Question: In my app, I have a feature where you can put a frame around an image.
I use 'setBackground(Drawable)' to apply the image of the frame to an 'ImageView'. When the 'ImageView' is clicked, I want to blow the content area (the image contained in the frame) up to the size of the screen. For this, I need to know the difference between the entire view and the content area, i.e. the thickness of the border.
Is there a way to get the size of the content area? (Accessing 'View.getWidth()' for the ImageView gives content + border. I'm trying to get the border / padding.)

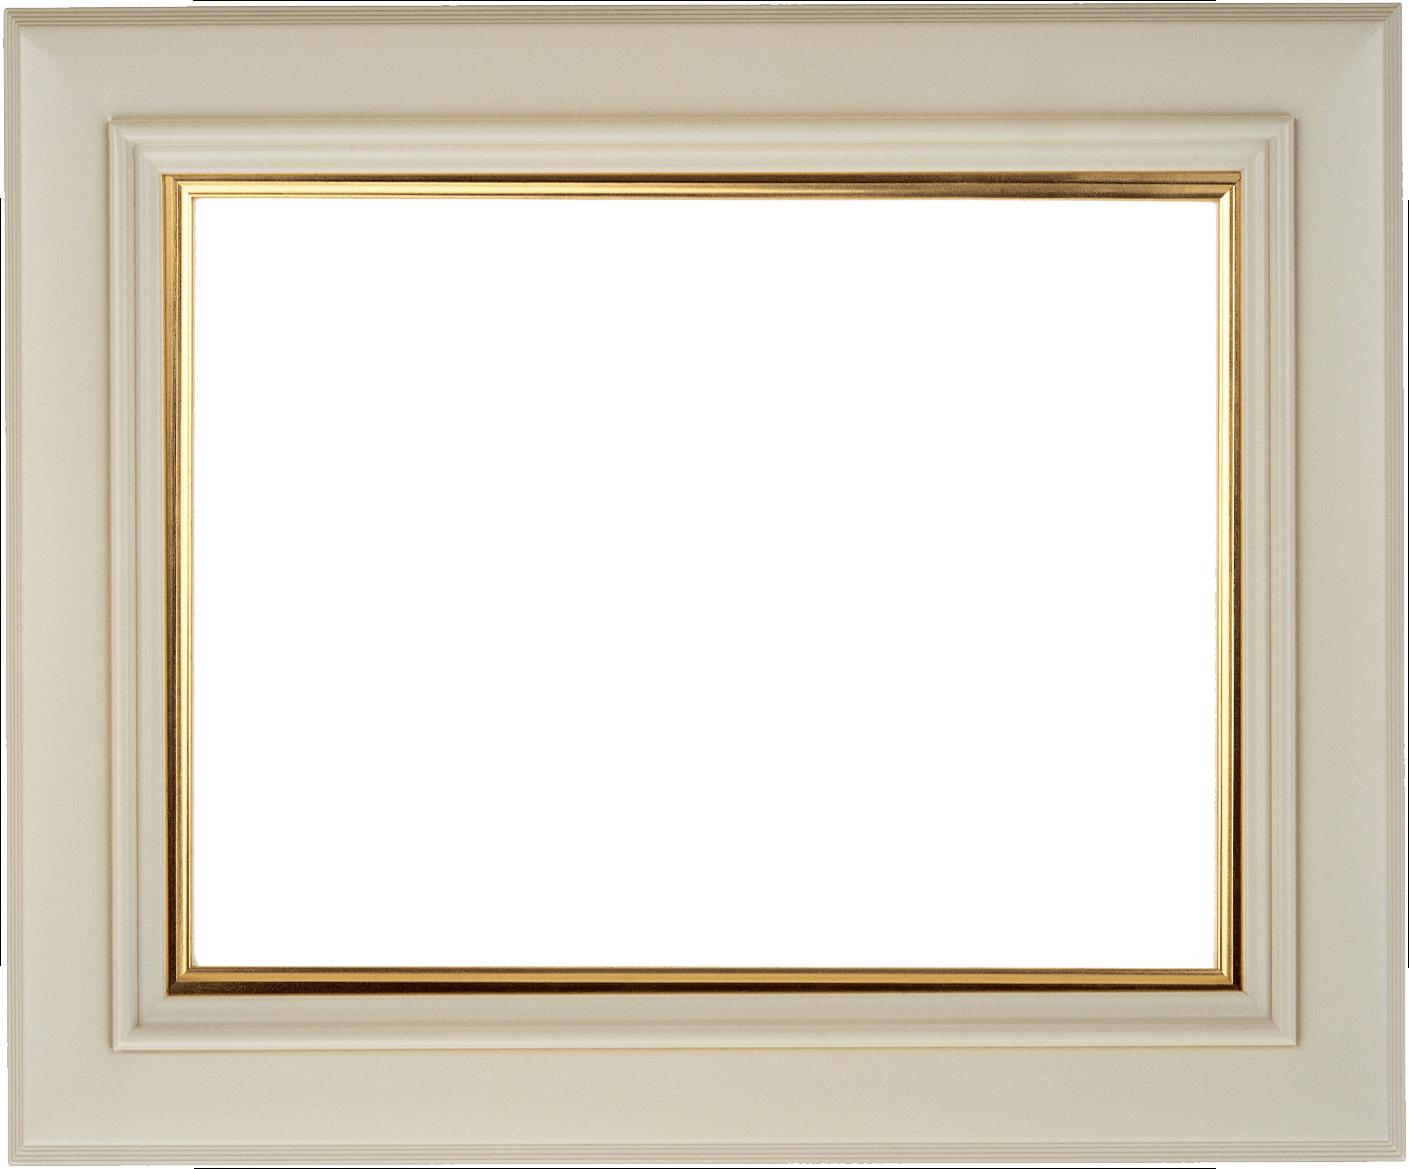
Answer: You can use:
'''
Rect padding = new Rect();
view.getBackground().getPadding(padding);
int contentWidth = view.getWidth() - padding.left - padding.right;
int contentHeight = view.getHeight() - padding.top - padding.bottom;
'''
If your background is a nine patch, the getPadding method will return the insets of the drawable